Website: macys
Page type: customer-info-address
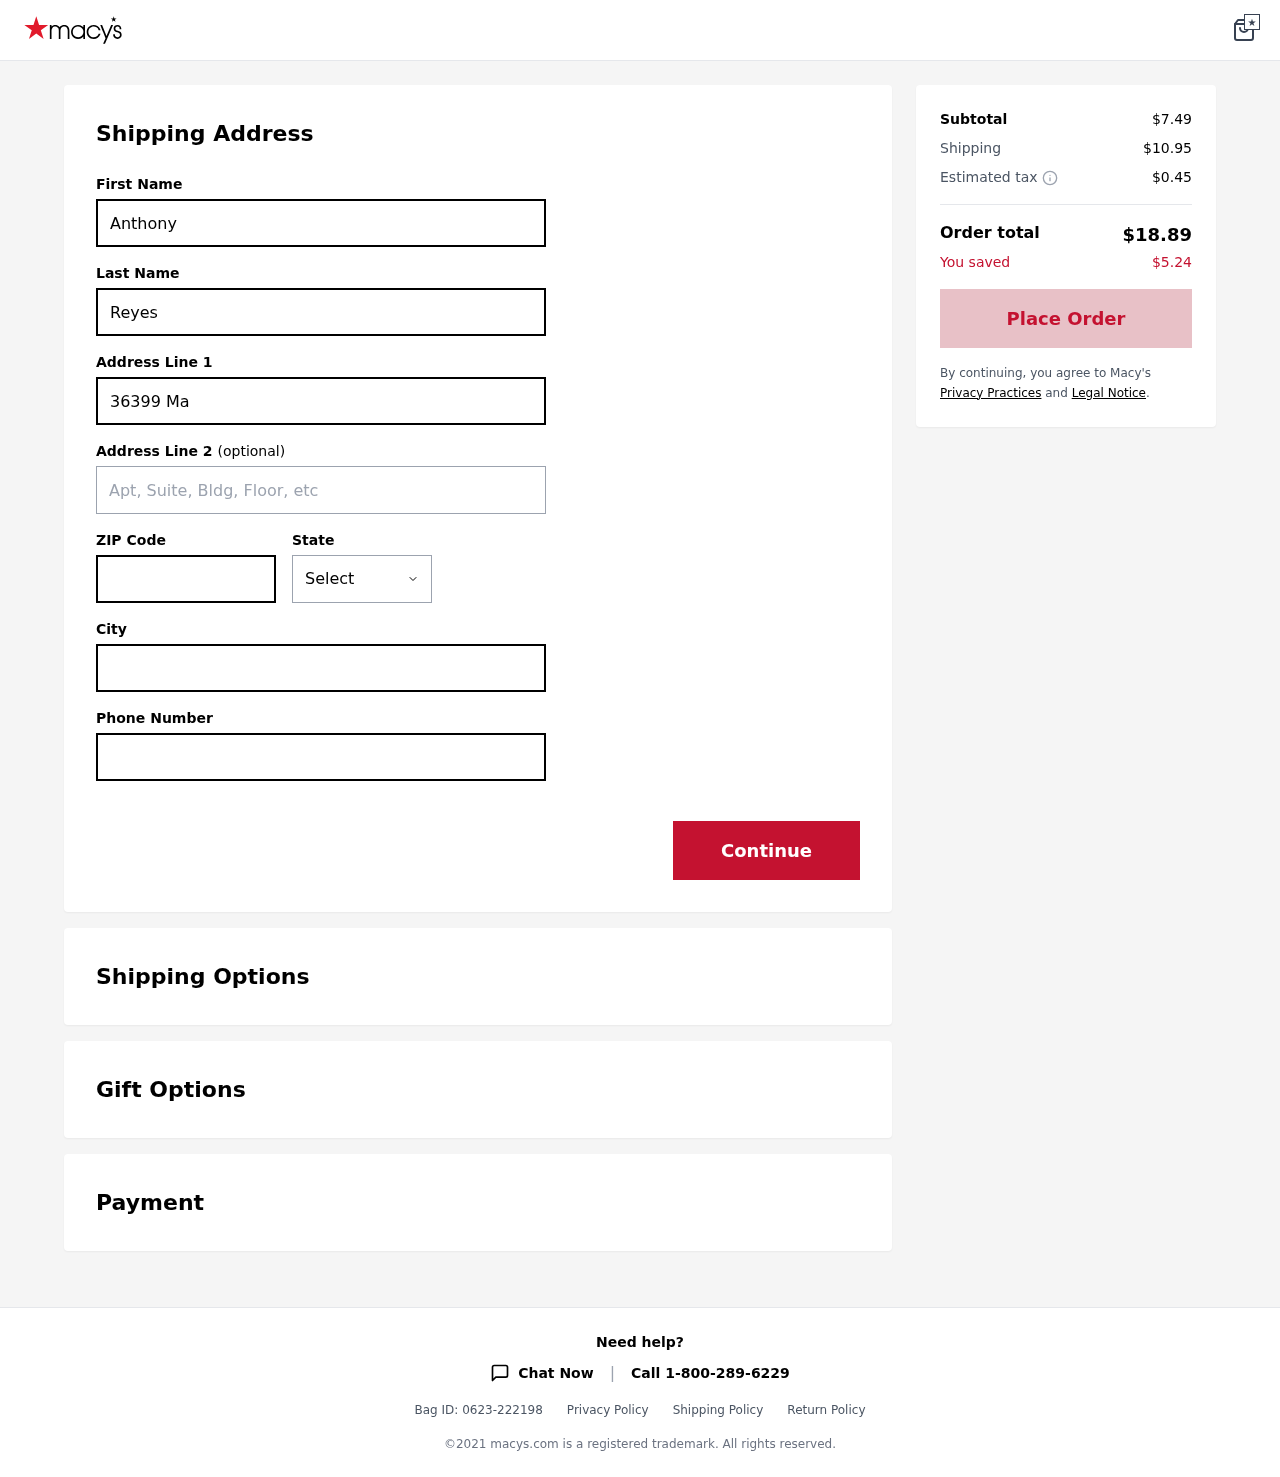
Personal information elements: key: PII_CITY
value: North Michaelmouth
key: PII_FIRSTNAME
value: Anthony
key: PII_LASTNAME
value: Reyes
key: PII_PHONE
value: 8513171321
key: PII_POSTCODE
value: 91063
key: PII_STATE
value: Arizona
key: PII_STREET
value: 36399 Maria Oval Suite 679
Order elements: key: ORDER_SUBTOTAL
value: $7.49
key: ORDER_SHIPPING_COST
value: $10.95
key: ORDER_TAX
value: $0.45
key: ORDER_TOTAL
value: $18.89
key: ORDER_SAVINGS
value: $5.24